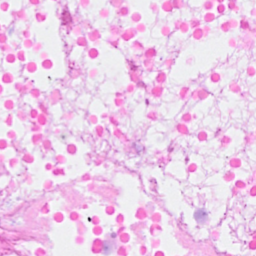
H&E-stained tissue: Breast